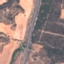
Label: Highway